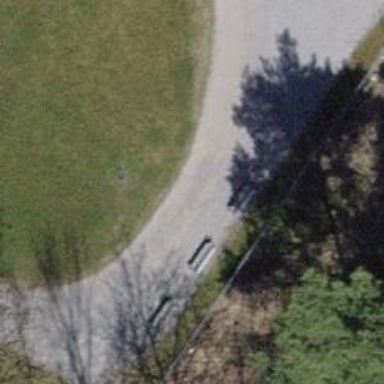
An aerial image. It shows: Brown bench.